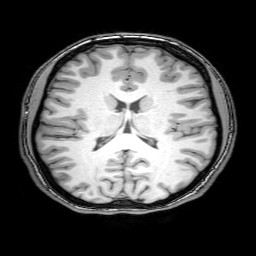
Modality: T1w
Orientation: coronal
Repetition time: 0.00828 s
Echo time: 0.00388 s